Brain MRI, t2w sequence, axial 2D slice.
Patient: age 34, sex F, weight 95 kg, height 1.95 m
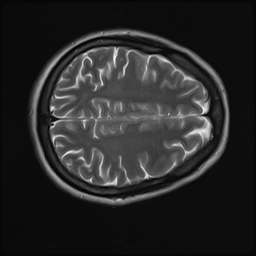